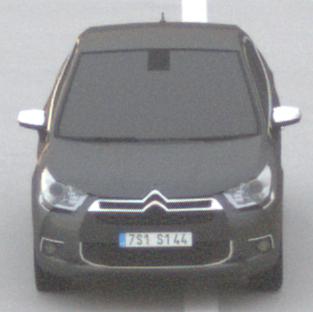
Make: Citroen
Model: DS 4 VTi 120
Detailed model: DS 4
Model produced from: 2011/05
Model produced until: 2015/01
Doors: 5
Color: gray
Road condition: dry road
Daytime: sunrise or sunset
Contrast: low contrast